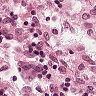
Metastatic tissue present: no